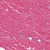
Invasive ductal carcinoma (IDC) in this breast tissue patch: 0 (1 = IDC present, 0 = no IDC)